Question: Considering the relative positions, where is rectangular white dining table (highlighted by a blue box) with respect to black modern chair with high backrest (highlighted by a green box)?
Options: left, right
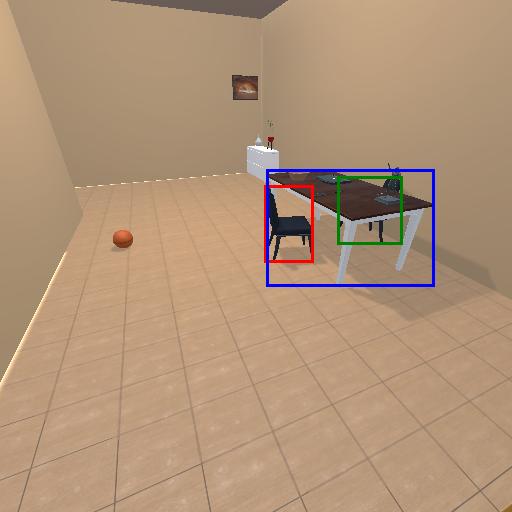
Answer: left